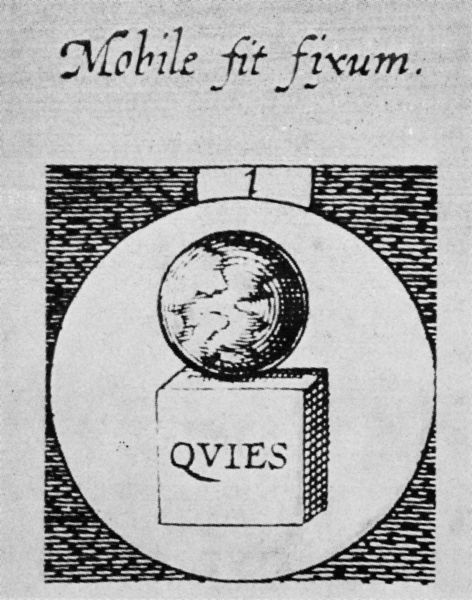
Titel: Mobile Fit Fixum/Emblemata Sive Symbola/Brüssel
Künstler: Otto Vaenius
Schlagwörter: weiß, schwarz, zeichnung, kreis, modell, tusche, buch, schwarz-weiß, illustration, darstellung, würfel, globus, welt, geometrie, quadrat, typographie, eins, münze, weltkugel, latein